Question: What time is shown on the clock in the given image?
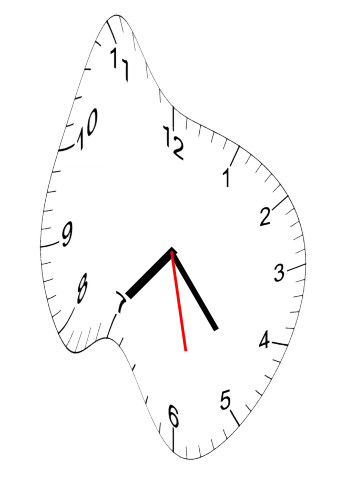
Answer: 07:23:28